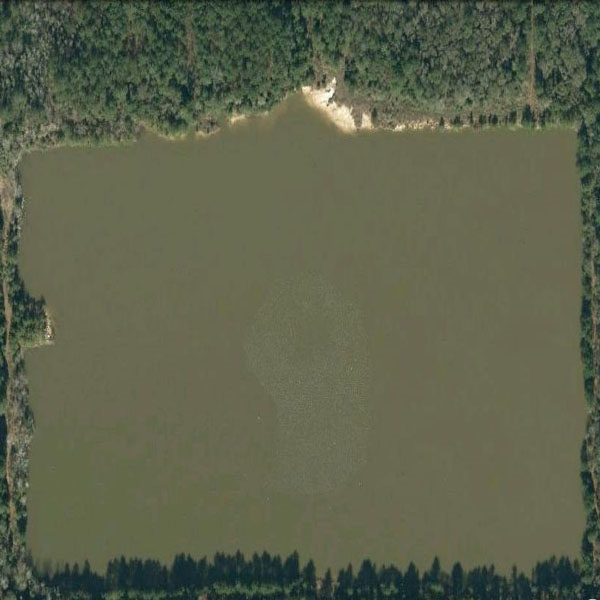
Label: Pond